Interaction volume radius: 5 \u00c5
Interaction volume height: 15 \u00c5
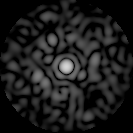
Disorder parameter: 0.8277